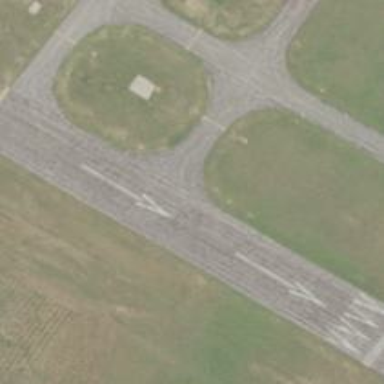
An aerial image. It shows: Runway surface made of asphalt at airport.